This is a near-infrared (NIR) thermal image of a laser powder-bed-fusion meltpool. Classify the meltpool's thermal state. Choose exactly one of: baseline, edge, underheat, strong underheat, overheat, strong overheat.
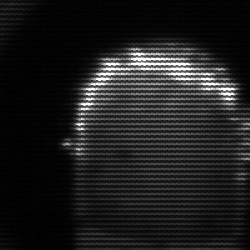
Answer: baseline